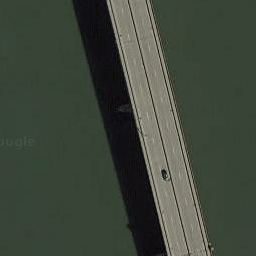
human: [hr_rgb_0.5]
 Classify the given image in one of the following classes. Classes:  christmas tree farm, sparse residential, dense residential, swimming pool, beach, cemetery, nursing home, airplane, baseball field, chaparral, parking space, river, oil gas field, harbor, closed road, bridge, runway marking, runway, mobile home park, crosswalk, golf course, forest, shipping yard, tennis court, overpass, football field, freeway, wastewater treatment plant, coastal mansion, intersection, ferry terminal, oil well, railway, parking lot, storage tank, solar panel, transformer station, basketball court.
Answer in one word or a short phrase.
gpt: bridge